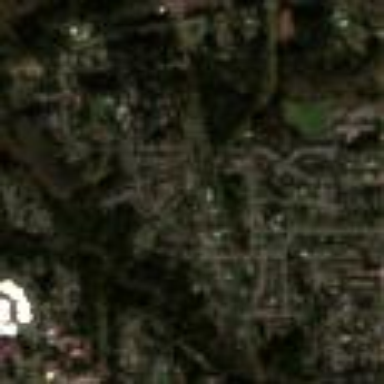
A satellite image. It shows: Residential area within neighborhood.